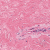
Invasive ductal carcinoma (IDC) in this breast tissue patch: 0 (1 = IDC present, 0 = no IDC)